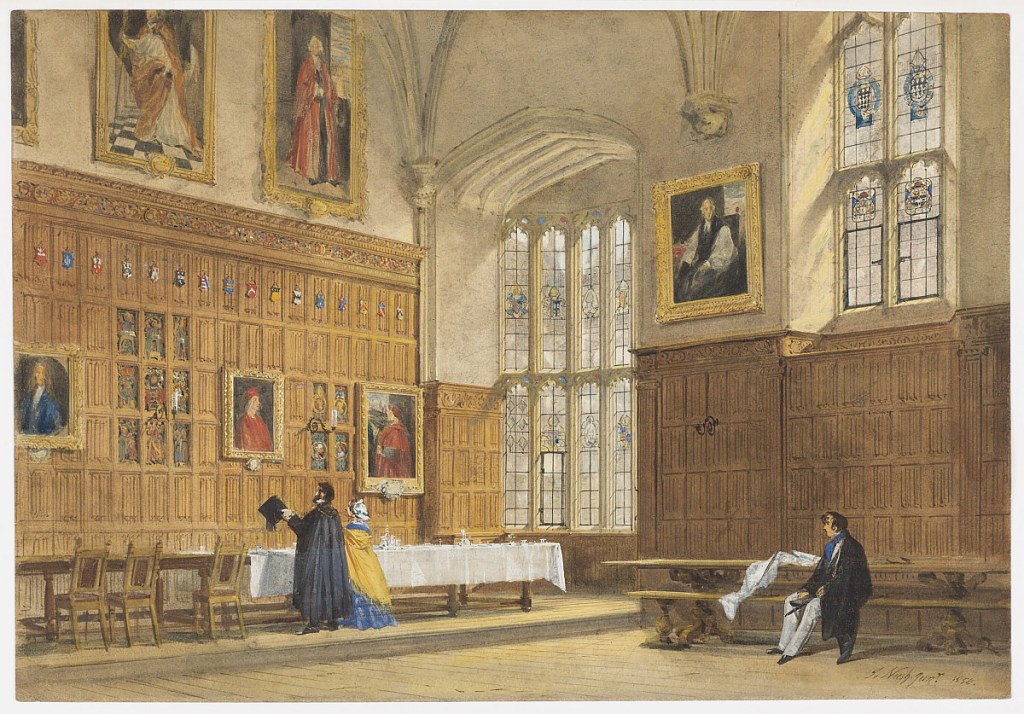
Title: View of the Dining Hall in Magdalen College, Oxford
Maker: Joseph Nash The Elder, British, 1808 - 1878
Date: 1856
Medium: Brush and watercolor, white gouache, gray wash, black ink and graphite on heavy off-white wove paper
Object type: Drawing
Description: The Magdalen College dining hall is furnished with long tables, chairs and benches. One table is set for a meal with a white linen cloth, glasses and utensils. The Tudor style is reflected in the linen-fold panelled walls, carved with scenes from the life of St. Mary Magdalen; vaulted plaster ceiling; and leaded stained glass windows. Portraits of Cardinal Thomas Wolsey and of the Magdalen College founder, William Waynflete, hang in their original positions, joined by portraits of others associated with the College.